Interaction volume radius: 5 \u00c5
Interaction volume height: 10 \u00c5
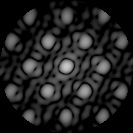
Disorder parameter: 0.1256